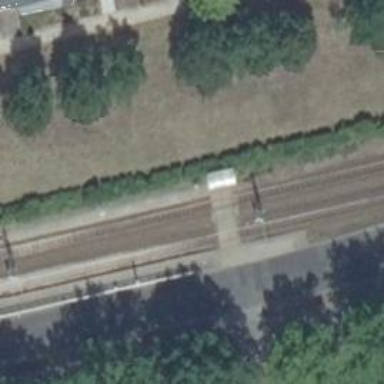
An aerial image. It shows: Tram railway with electrified contact lines.